Question: >
<URL>
How can I convert numbers into a histogram ? The histogram should display the bar graphs from 2-12 based upon how many times that value was rolled. currently my output is like the second pic but is suppose to look like the first one. thanks.

'''
public static void main(String[] args) {
// TODO code application logic here
System.out.print("Please enter how many times you want to roll two dice?");
Scanner sc = new Scanner(System.in);
int n = sc.nextInt();
int [] rolls = new int[n];
Random r1 = new Random();
Random r2 = new Random();
int dice1;
int dice2;
int two = 0;
int three = 0;
int four = 0;
int five = 0;
int six = 0;
int seven = 0;
int eight = 0;
int nine = 0;
int ten = 0;
int eleven = 0;
int twelve = 0;
for (int roll=0; roll < rolls.length; roll++)
{
dice2 = r2.nextInt(6)+1;
dice1 = r1.nextInt(6)+1;
System.out.println(roll + " The first dice rolled a " + dice1 + " the second dice rolled a " + dice2);
int sum;
sum = dice1 + dice2;
if (sum == 2)
two++;
if (sum == 3)
three++;
if (sum == 4)
four++;
if (sum == 5)
five++;
if (sum == 6)
six++;
if (sum == 7)
seven++;
if (sum == 8)
eight++;
if (sum == 9)
nine++;
if (sum == 10)
ten++;
if (sum == 11)
eleven++;
if (sum == 12)
twelve++;
}
System.out.println("Histogram of rolls:" );
System.out.println("2 occurred " + two + " times");
System.out.println("3 occurred " + three + " times");
System.out.println("4 occurred " + four + " times");
System.out.println("5 occurred " + five + " times");
System.out.println("6 occurred " + six + " times");
System.out.println("7 occurred " + seven + " times");
System.out.println("8 occurred " + eight + " times");
System.out.println("9 occurred " + nine + " times");
System.out.println("10 occurred " + ten + " times");
System.out.println("11 occurred " + eleven + " times");
System.out.println("12 occurred " + twelve + " times");
}
'''
}
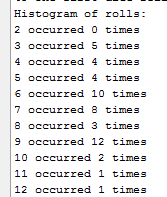
Answer: Here are some various bits of code you can use to accomplish this.
Create array
'''
int[] histogram = new int[13];
'''
Increment a position in the array
'''
histogram[id]++;
'''
Print histogram
'''
System.out.println("Histogram of rolls:" );
printHistogram(histogram);
'''
Here are some helper functions as well.
'''
private void printHistogram(int[] array) {
for (int range = 0; range < array.length; range++) {
String label = range + " : ";
System.out.println(label + convertToStars(array[range]));
}
}
private String convertToStars(int num) {
StringBuilder builder = new StringBuilder();
for (int j = 0; j < num; j++) {
builder.append('*');
}
return builder.toString();
}
'''
Code should be modified as needed.